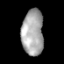
Tissue: prostate
Cell type: T cells
Senescence score: 0.295
Nuclear area (px): 973
Mean DAPI intensity: 169.017